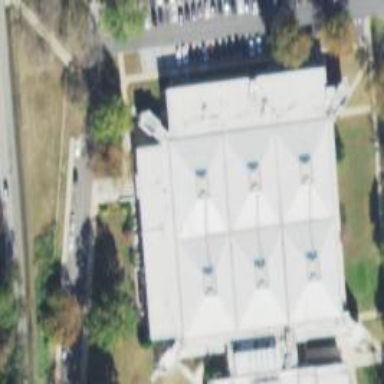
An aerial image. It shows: Sports center building.